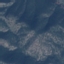
Label: HerbaceousVegetation